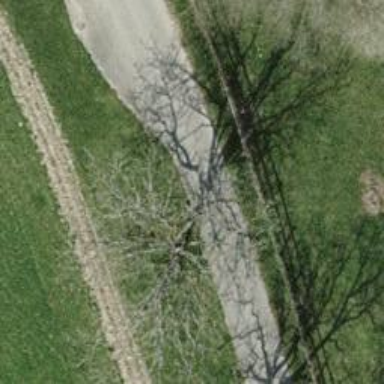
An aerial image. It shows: Row of trees in natural setting.